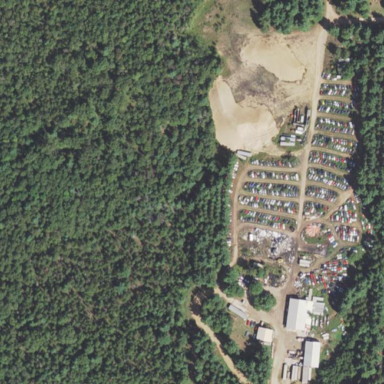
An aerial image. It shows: Scrap yard located in industrial area.